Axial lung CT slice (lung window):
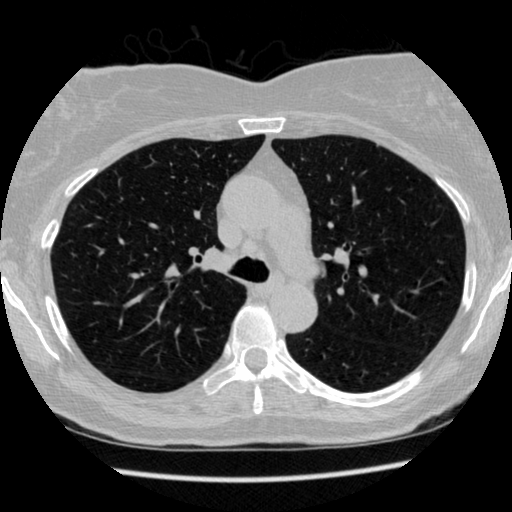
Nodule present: no